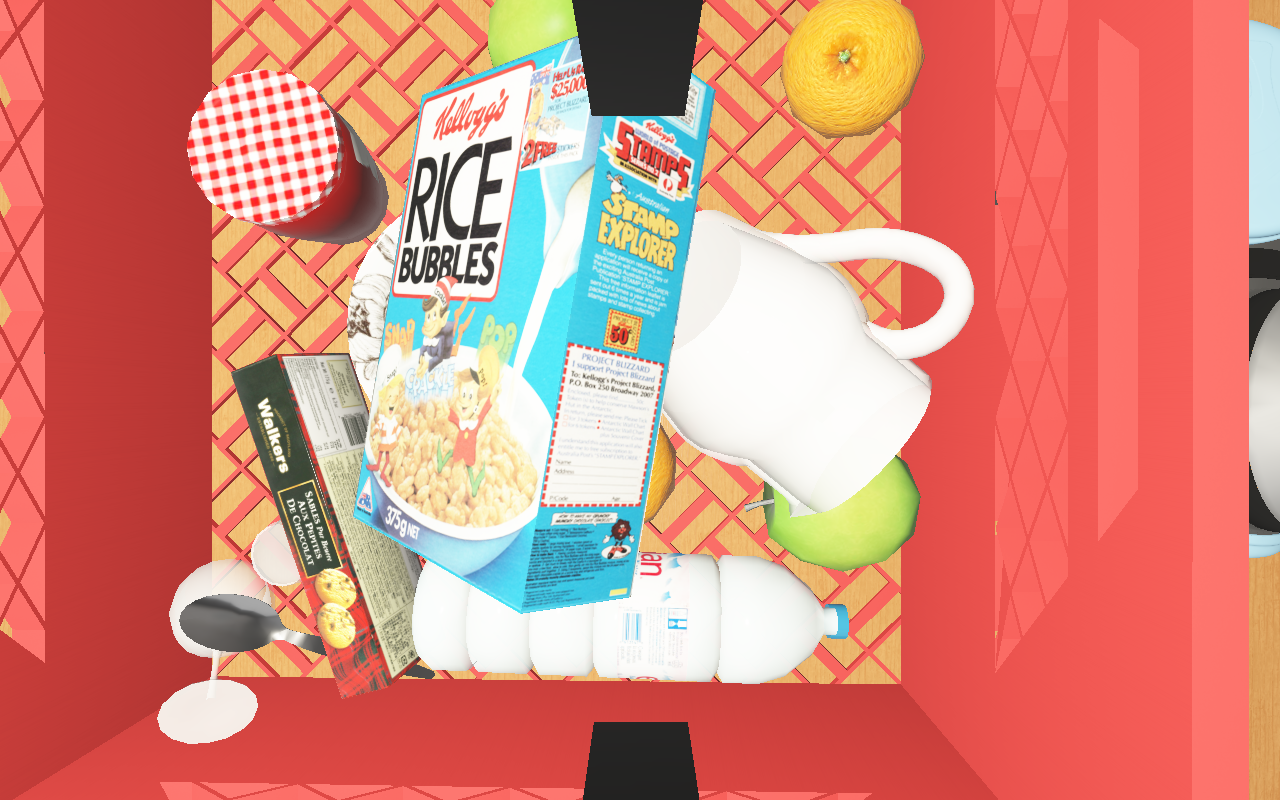
Objects in the scene:
water bottle
apple
orange
orange
spoon
plate
glass
wineglass
cereal box